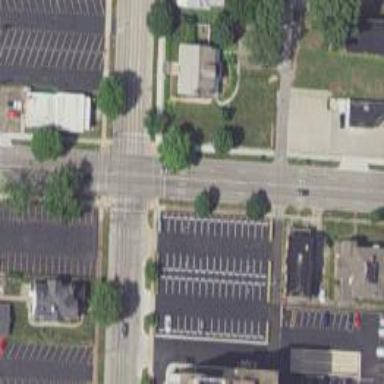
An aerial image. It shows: Footway with asphalt surface and marked with lines for crossing.